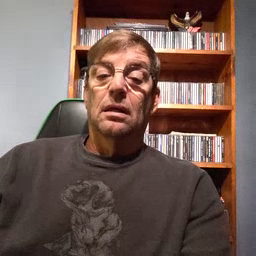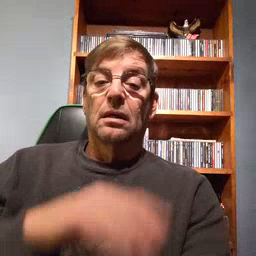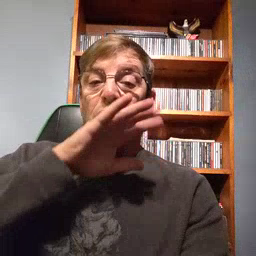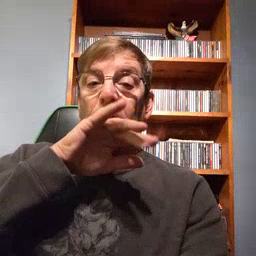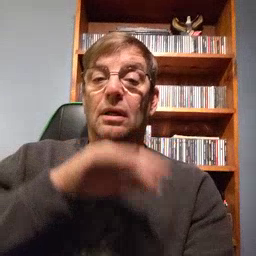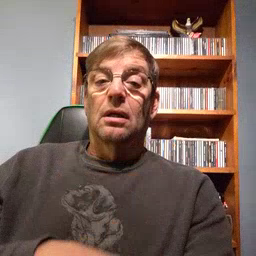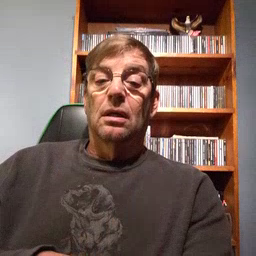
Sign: dirty